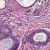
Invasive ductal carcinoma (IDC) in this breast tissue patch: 0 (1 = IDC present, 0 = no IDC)